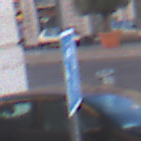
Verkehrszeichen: BeginnVerkehrsberuhigterBereich
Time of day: SunriseSunset
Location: Outdoor (Urban)
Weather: Clear
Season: NotSpecified
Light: Natural